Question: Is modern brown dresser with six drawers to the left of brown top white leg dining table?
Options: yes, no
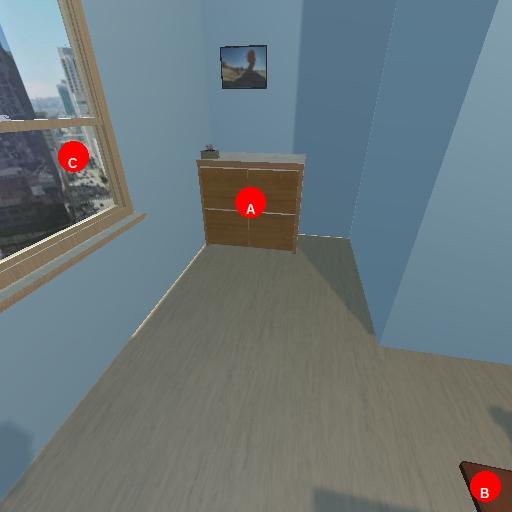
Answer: yes